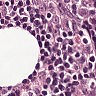
Metastatic tissue present: yes